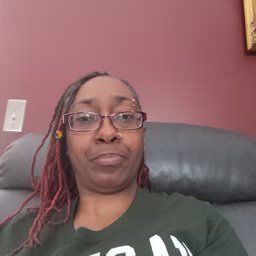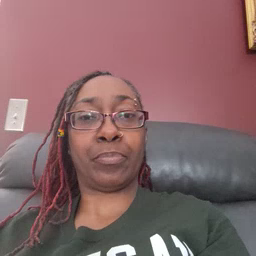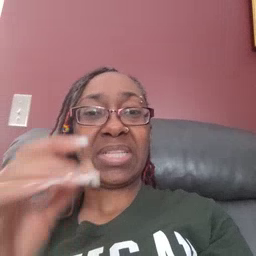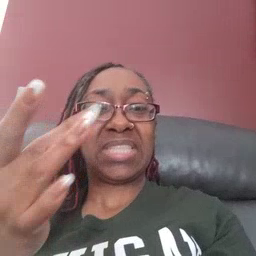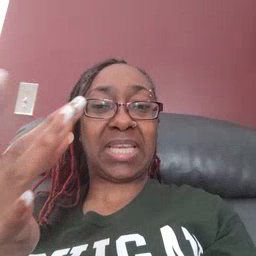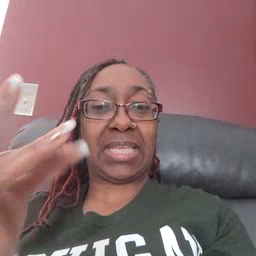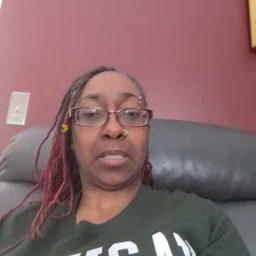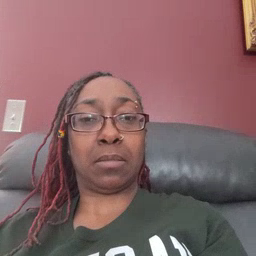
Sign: sticky